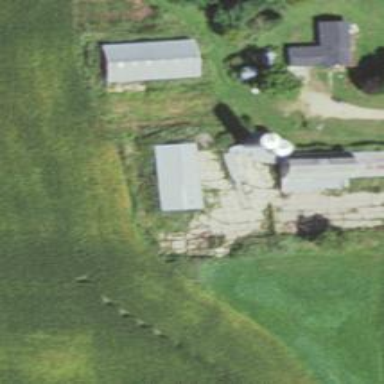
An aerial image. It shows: Silo.